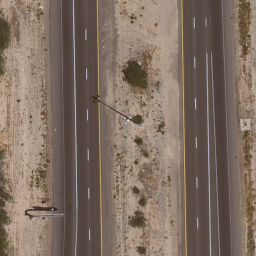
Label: freeway